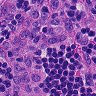
Metastatic tissue present: yes